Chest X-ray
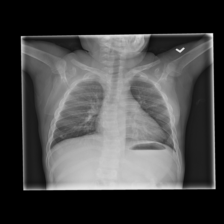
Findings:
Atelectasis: negative
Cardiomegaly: negative
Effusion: negative
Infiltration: positive
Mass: negative
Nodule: positive
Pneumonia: negative
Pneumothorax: negative
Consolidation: negative
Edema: negative
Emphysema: negative
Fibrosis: negative
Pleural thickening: negative
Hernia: negative